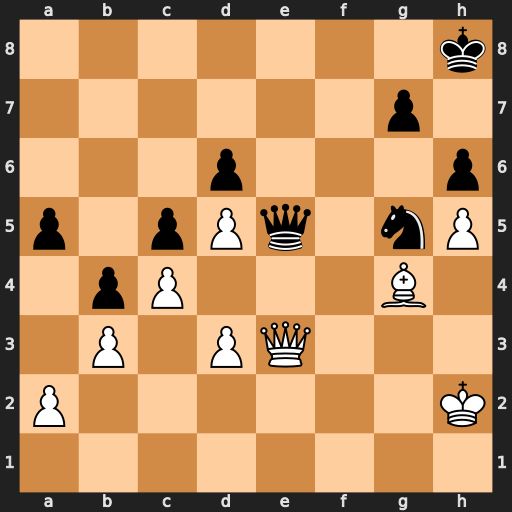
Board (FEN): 7k/6p1/3p3p/p1pPq1nP/1pP3B1/1P1PQ3/P6K/8
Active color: w
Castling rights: -
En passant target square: -
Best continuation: Qxe5 dxe5 d6 Nf7 d7